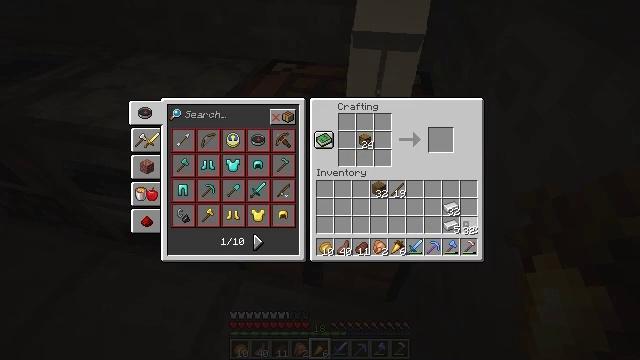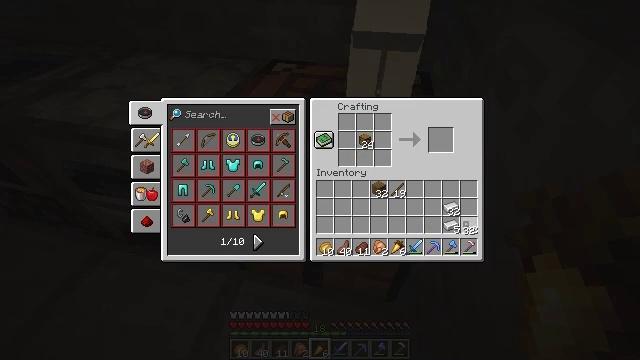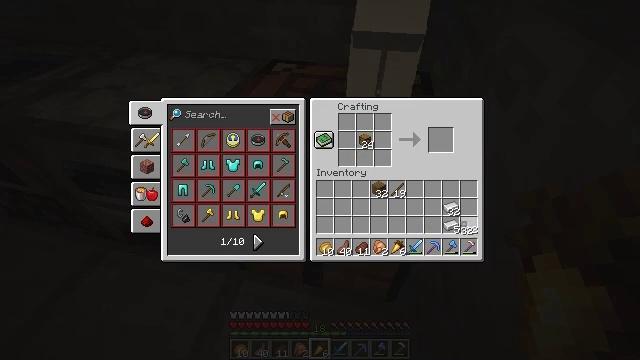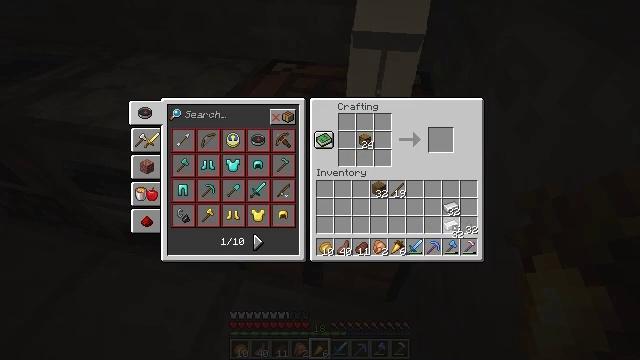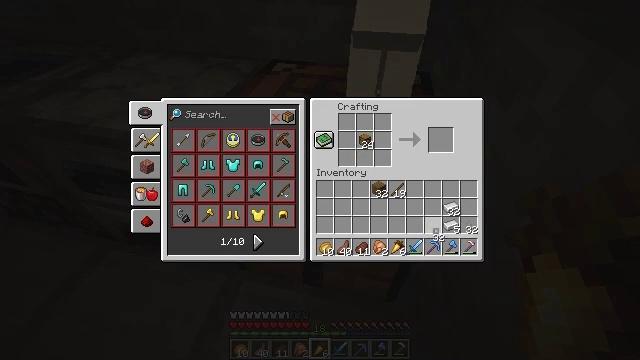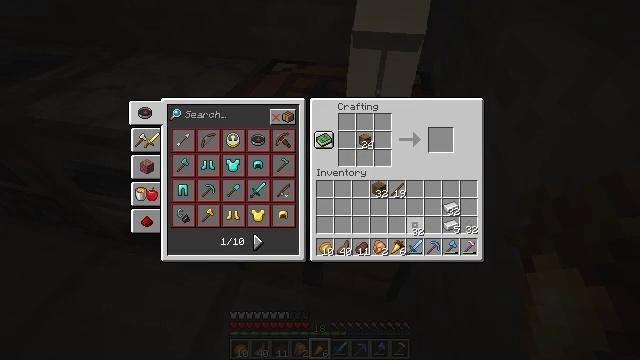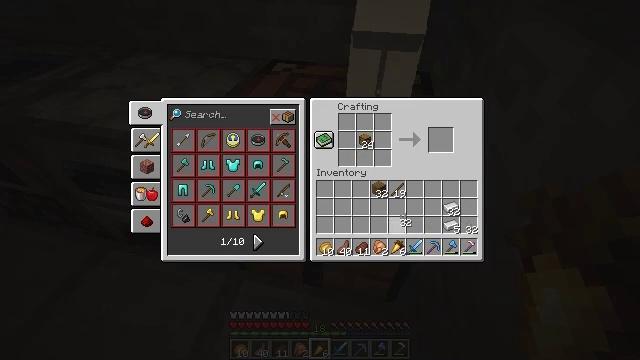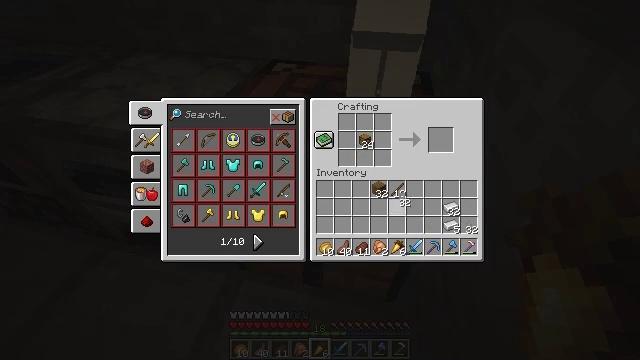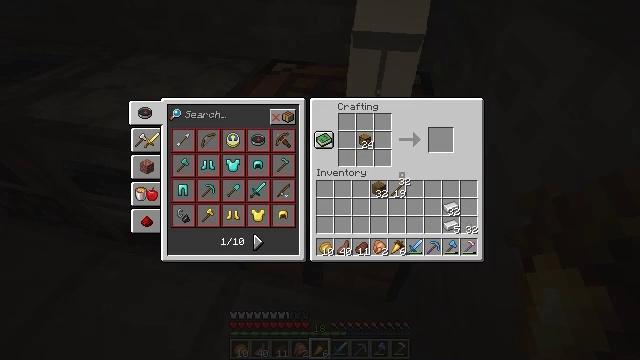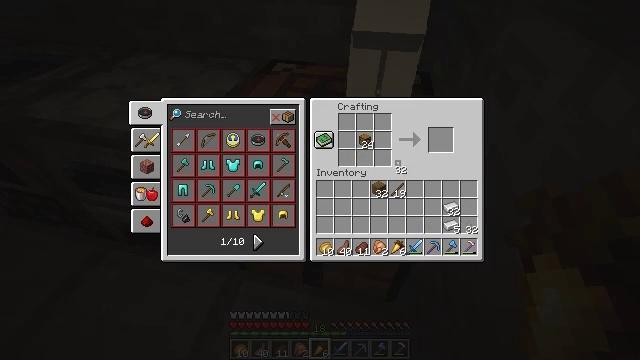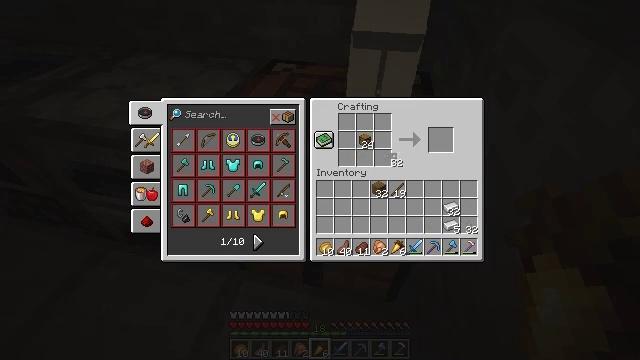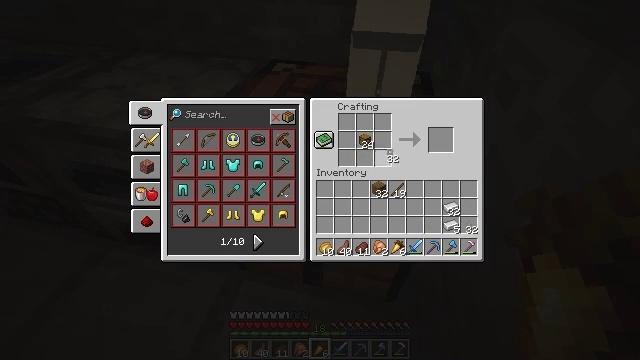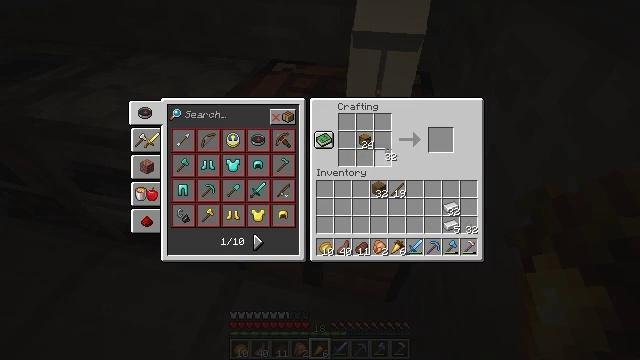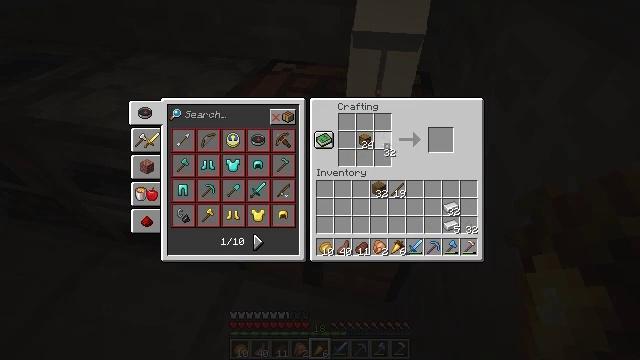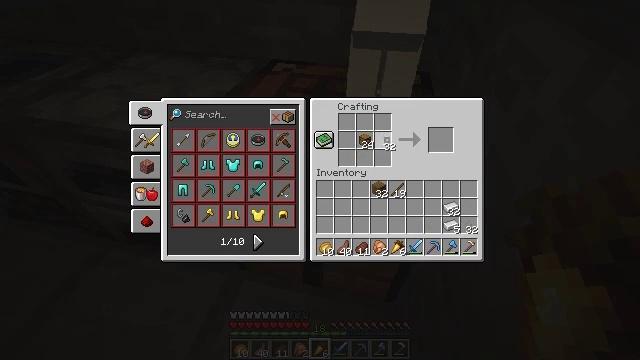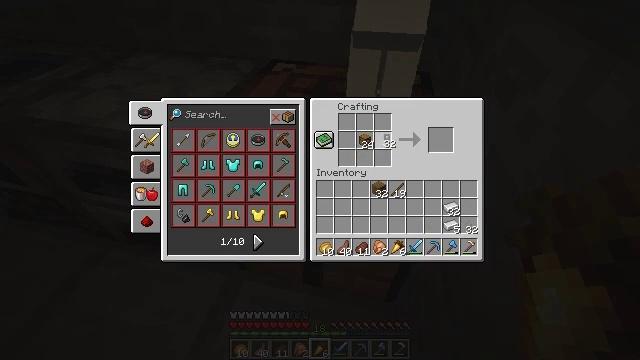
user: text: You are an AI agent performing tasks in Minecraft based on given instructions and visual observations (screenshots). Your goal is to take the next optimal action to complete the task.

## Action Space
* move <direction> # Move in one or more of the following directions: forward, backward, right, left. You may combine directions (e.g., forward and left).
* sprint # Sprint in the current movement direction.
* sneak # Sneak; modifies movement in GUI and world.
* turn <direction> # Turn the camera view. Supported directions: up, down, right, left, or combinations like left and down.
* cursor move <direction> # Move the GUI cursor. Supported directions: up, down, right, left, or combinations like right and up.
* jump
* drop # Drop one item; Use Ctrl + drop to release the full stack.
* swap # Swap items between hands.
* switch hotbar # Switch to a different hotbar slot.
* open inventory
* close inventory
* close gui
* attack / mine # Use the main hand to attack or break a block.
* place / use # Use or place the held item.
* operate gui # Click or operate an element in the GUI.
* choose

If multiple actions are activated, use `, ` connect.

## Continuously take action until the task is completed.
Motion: motion action
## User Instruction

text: Open the crafting table to make a trapped chest.
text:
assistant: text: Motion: use / place
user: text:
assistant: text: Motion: use / place
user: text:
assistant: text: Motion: turn left
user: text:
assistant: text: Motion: turn left
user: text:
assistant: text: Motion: turn left
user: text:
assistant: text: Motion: turn left and up
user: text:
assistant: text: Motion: turn up
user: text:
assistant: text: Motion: turn up
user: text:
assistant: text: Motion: turn up
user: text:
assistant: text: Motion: turn up
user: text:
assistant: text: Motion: no_op
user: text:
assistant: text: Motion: no_op
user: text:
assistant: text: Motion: no_op
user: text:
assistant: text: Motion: no_op
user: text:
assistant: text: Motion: no_op
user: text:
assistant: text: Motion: no_op
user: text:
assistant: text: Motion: no_op
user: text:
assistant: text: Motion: no_op
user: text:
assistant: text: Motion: no_op
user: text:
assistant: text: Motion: no_op
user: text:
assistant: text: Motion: no_op
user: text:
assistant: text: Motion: attack / mine
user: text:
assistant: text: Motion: attack / mine
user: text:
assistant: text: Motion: attack / mine
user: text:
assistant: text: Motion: no_op
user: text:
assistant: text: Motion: no_op
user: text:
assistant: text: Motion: no_op
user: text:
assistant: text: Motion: no_op
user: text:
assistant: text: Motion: turn right and down
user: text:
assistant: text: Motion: turn right